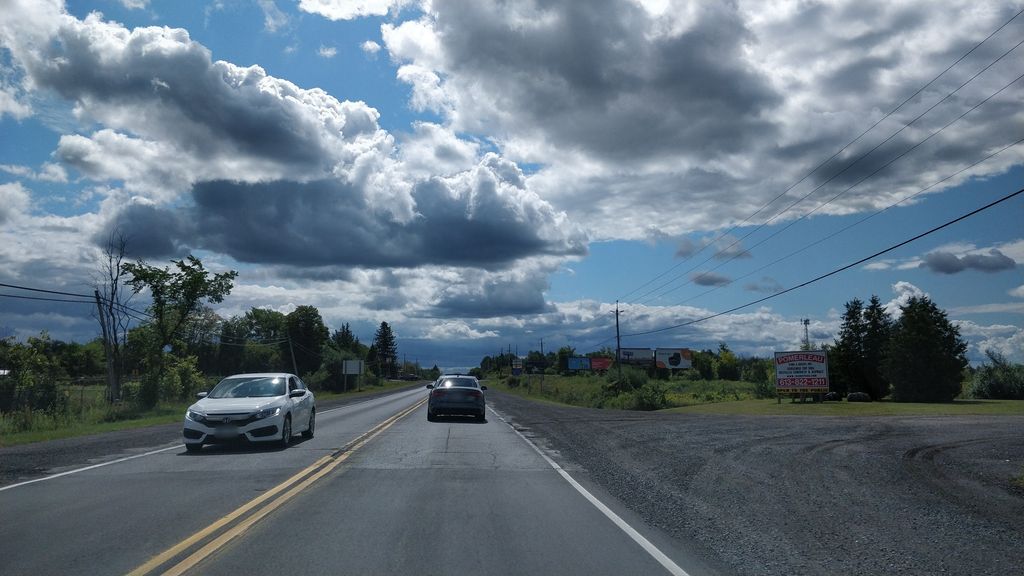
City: ottawa-gatineau